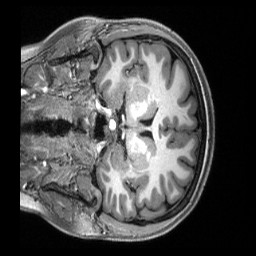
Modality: T1w
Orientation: coronal
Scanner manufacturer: siemens
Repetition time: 2.5 s
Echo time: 0.00231 s